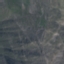
Land use / land cover class: HerbaceousVegetation